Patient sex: M
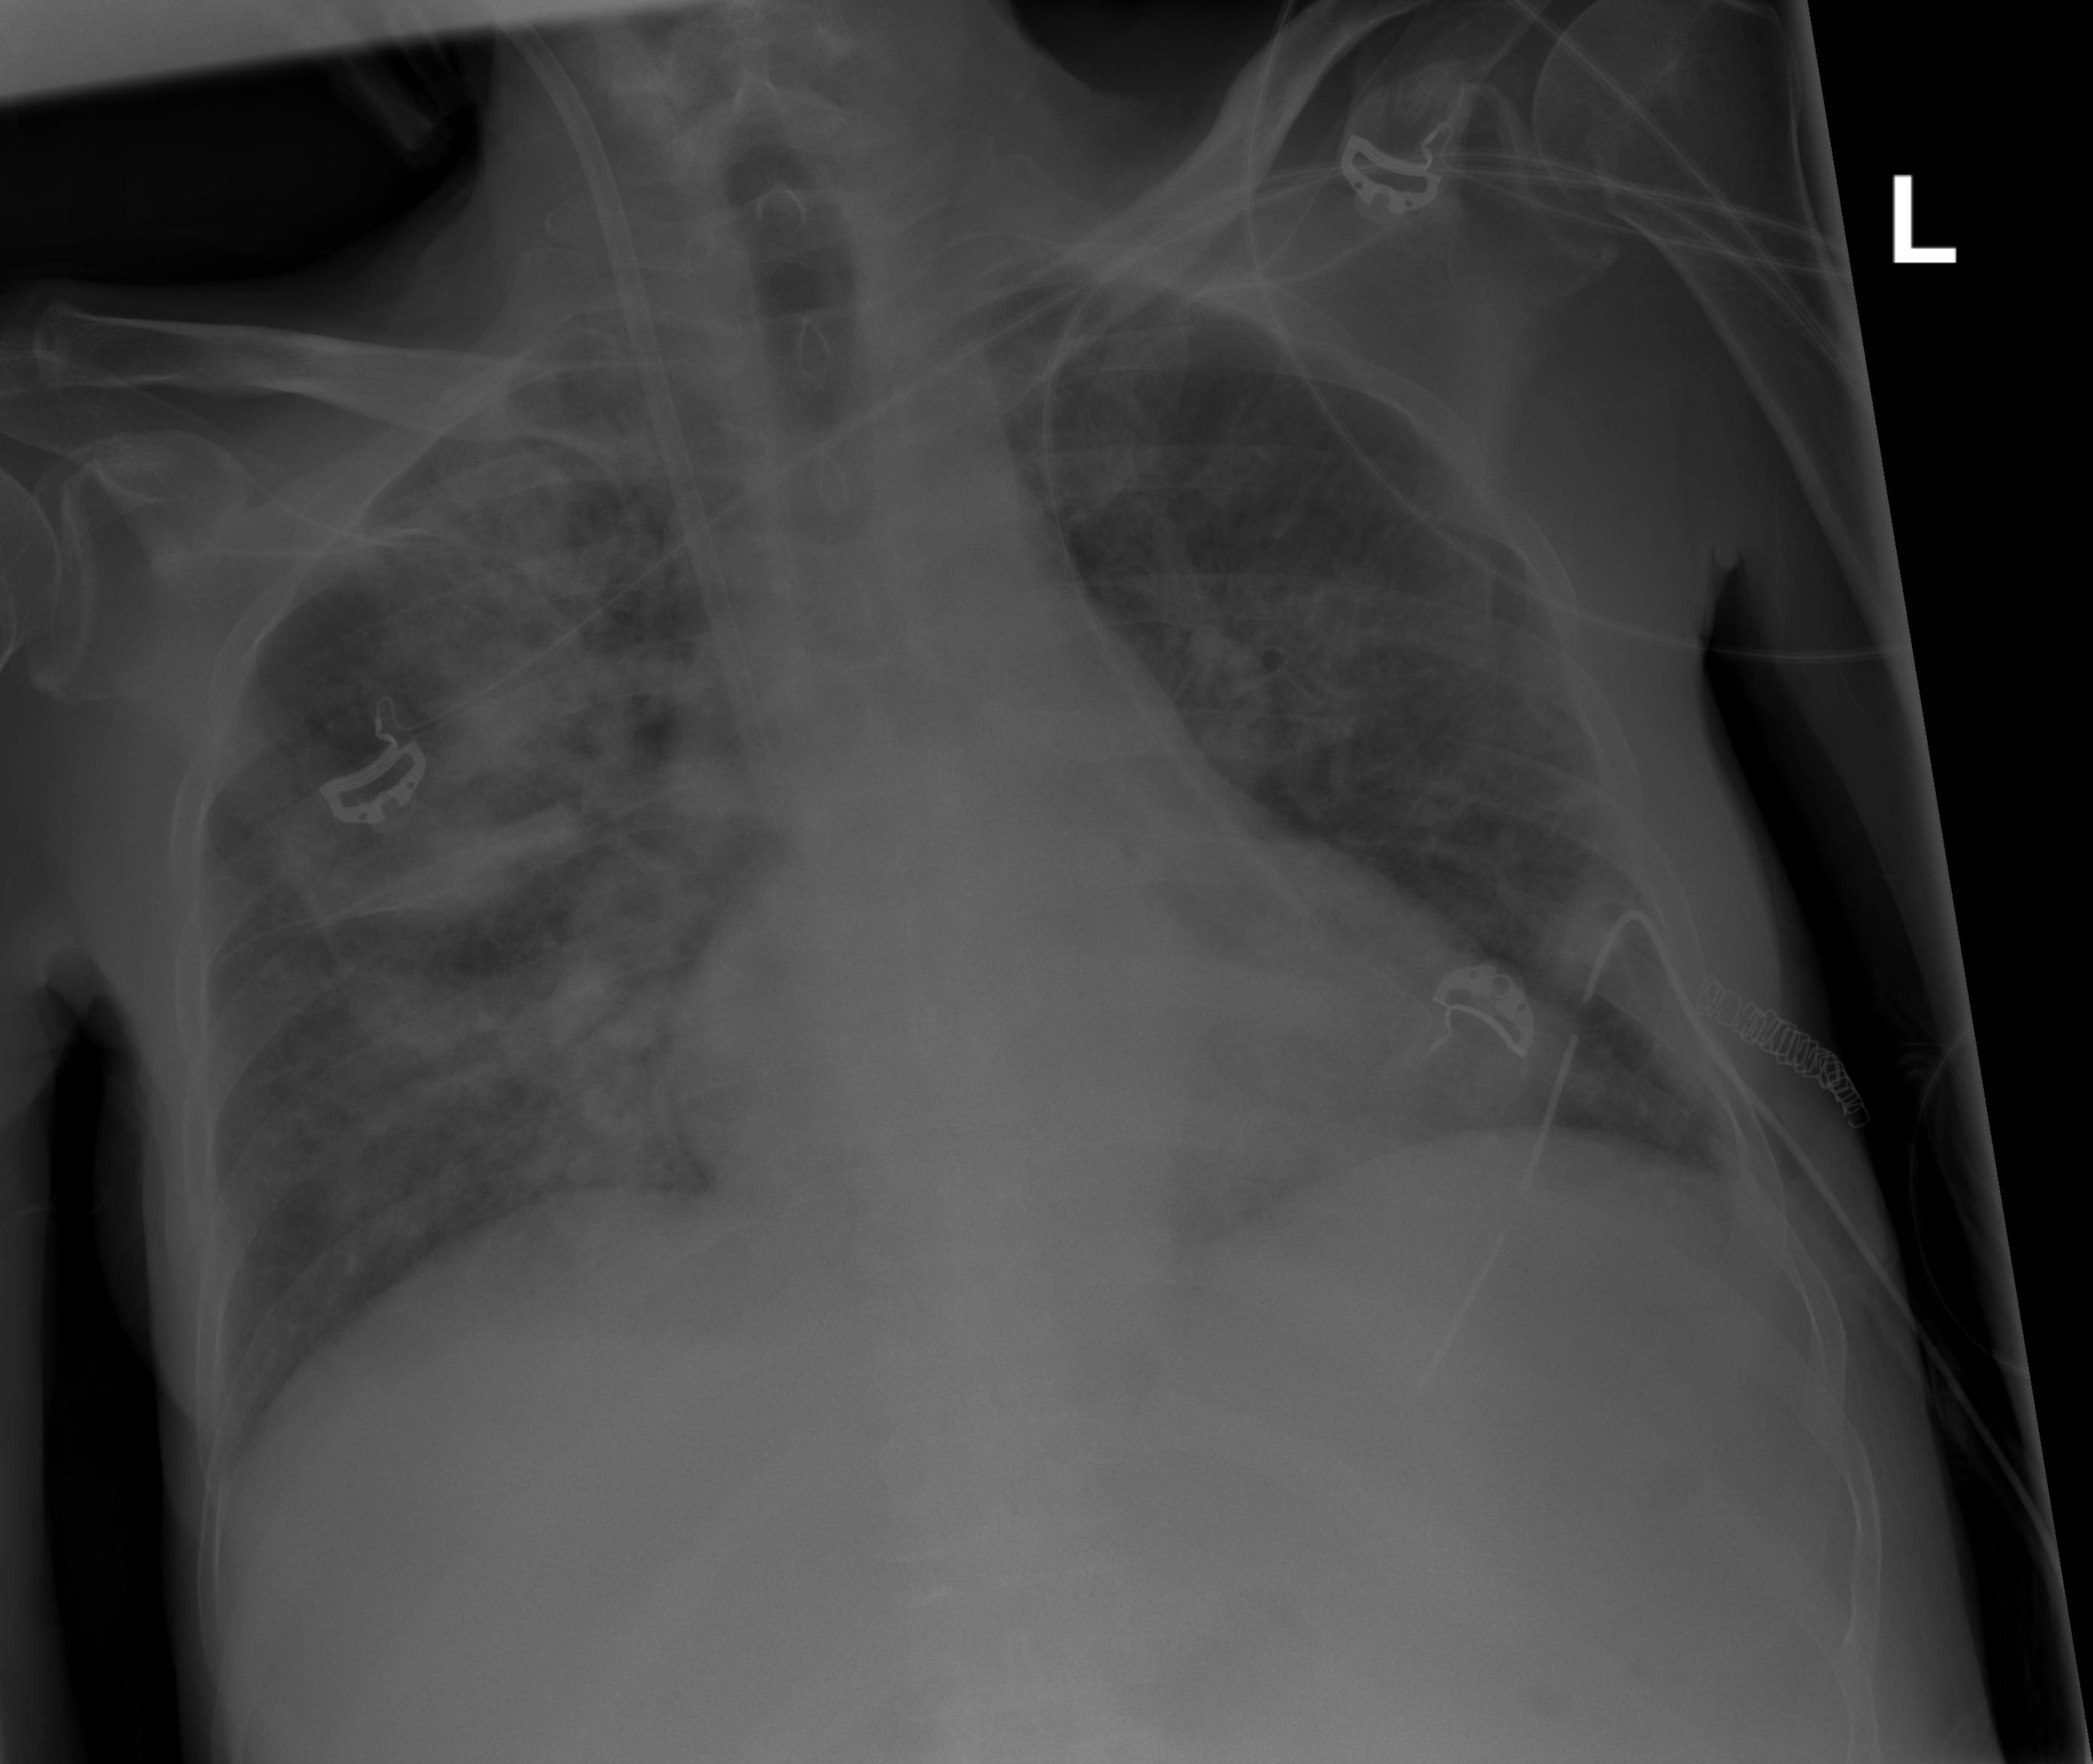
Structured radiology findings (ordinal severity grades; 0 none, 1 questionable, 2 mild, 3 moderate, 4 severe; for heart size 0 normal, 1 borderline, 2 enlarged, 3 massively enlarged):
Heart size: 1
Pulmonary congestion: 2
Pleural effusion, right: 0
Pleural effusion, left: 0
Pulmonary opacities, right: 3
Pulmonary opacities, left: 2
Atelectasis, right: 2
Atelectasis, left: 0